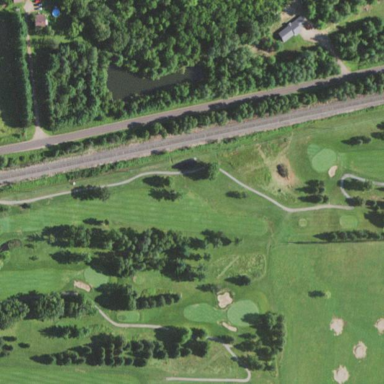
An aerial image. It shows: Rough area on grassy golf course.